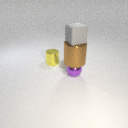
large brown metal cylinder below small gray rubber cube